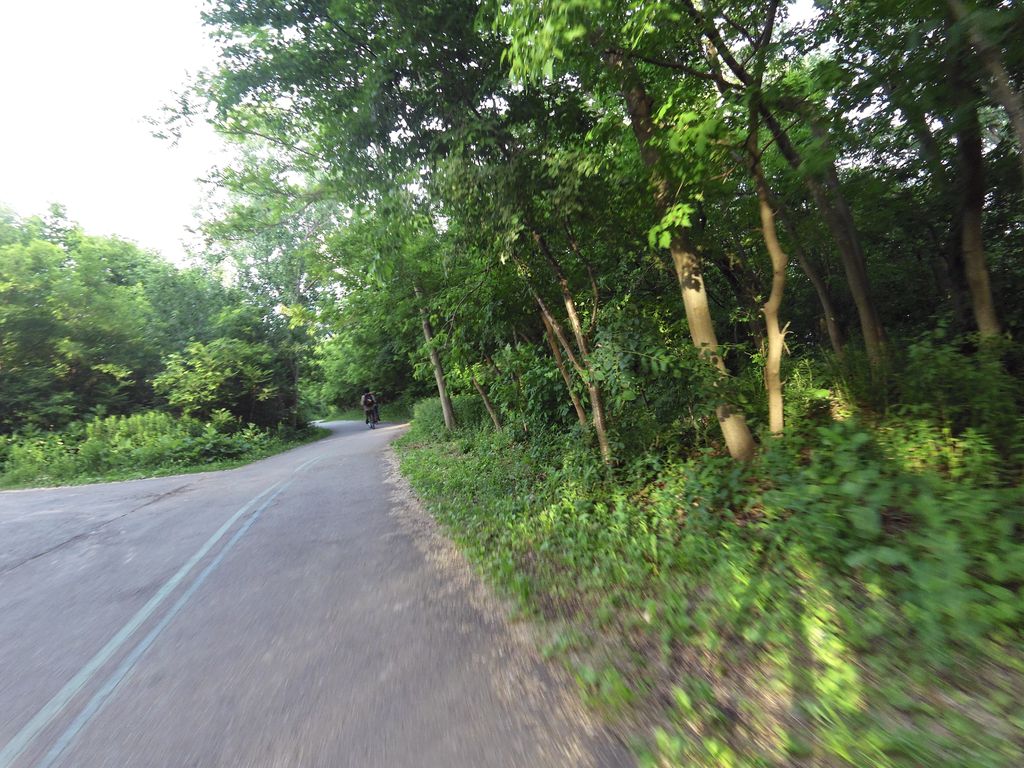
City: toronto